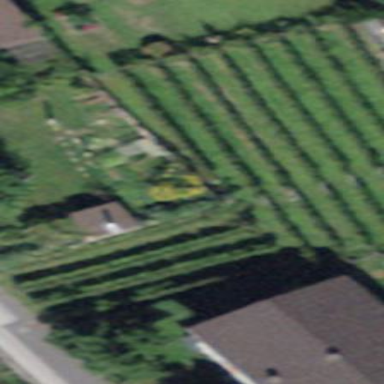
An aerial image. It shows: Vineyard where grapes are grown.